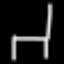
Label: chair